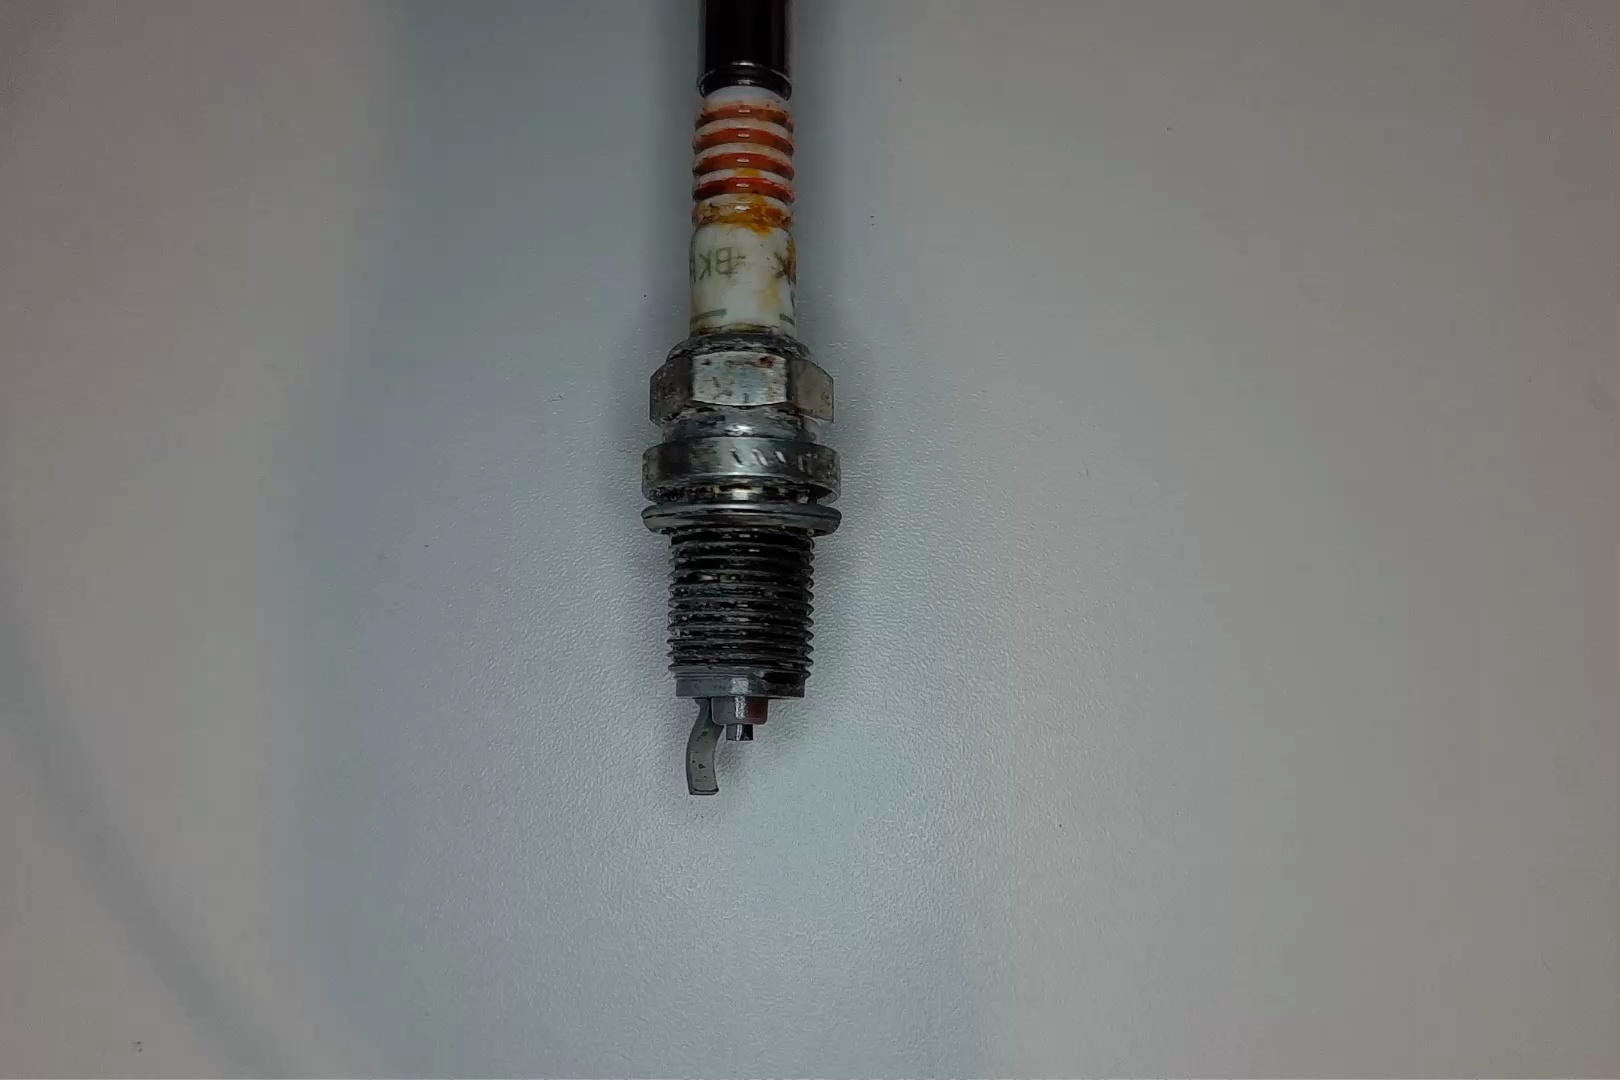
Label: anomaly